Aerial crown-view tile of a tropical tree (Barro Colorado Island, Panama), acquired 20250818:
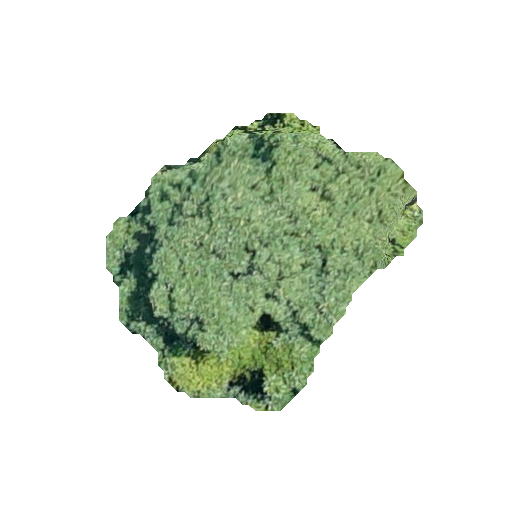
Species: Tabebuia rosea
GBIF accepted scientific name: Tabebuia rosea
Crown area: 85.644 m²